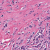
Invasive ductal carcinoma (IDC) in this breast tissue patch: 1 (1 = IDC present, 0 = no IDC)